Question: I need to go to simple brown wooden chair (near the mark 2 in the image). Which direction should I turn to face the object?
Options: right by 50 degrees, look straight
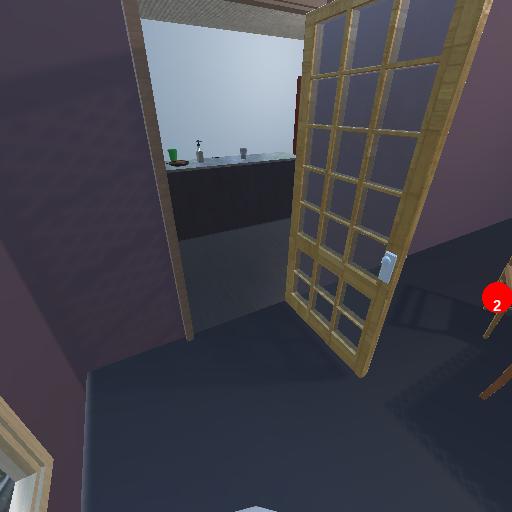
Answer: right by 50 degrees